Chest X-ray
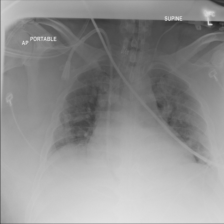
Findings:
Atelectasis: negative
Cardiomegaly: negative
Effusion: negative
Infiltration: negative
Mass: negative
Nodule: negative
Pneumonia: negative
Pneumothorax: negative
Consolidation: negative
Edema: negative
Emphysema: negative
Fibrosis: negative
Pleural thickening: negative
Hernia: negative